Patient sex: F
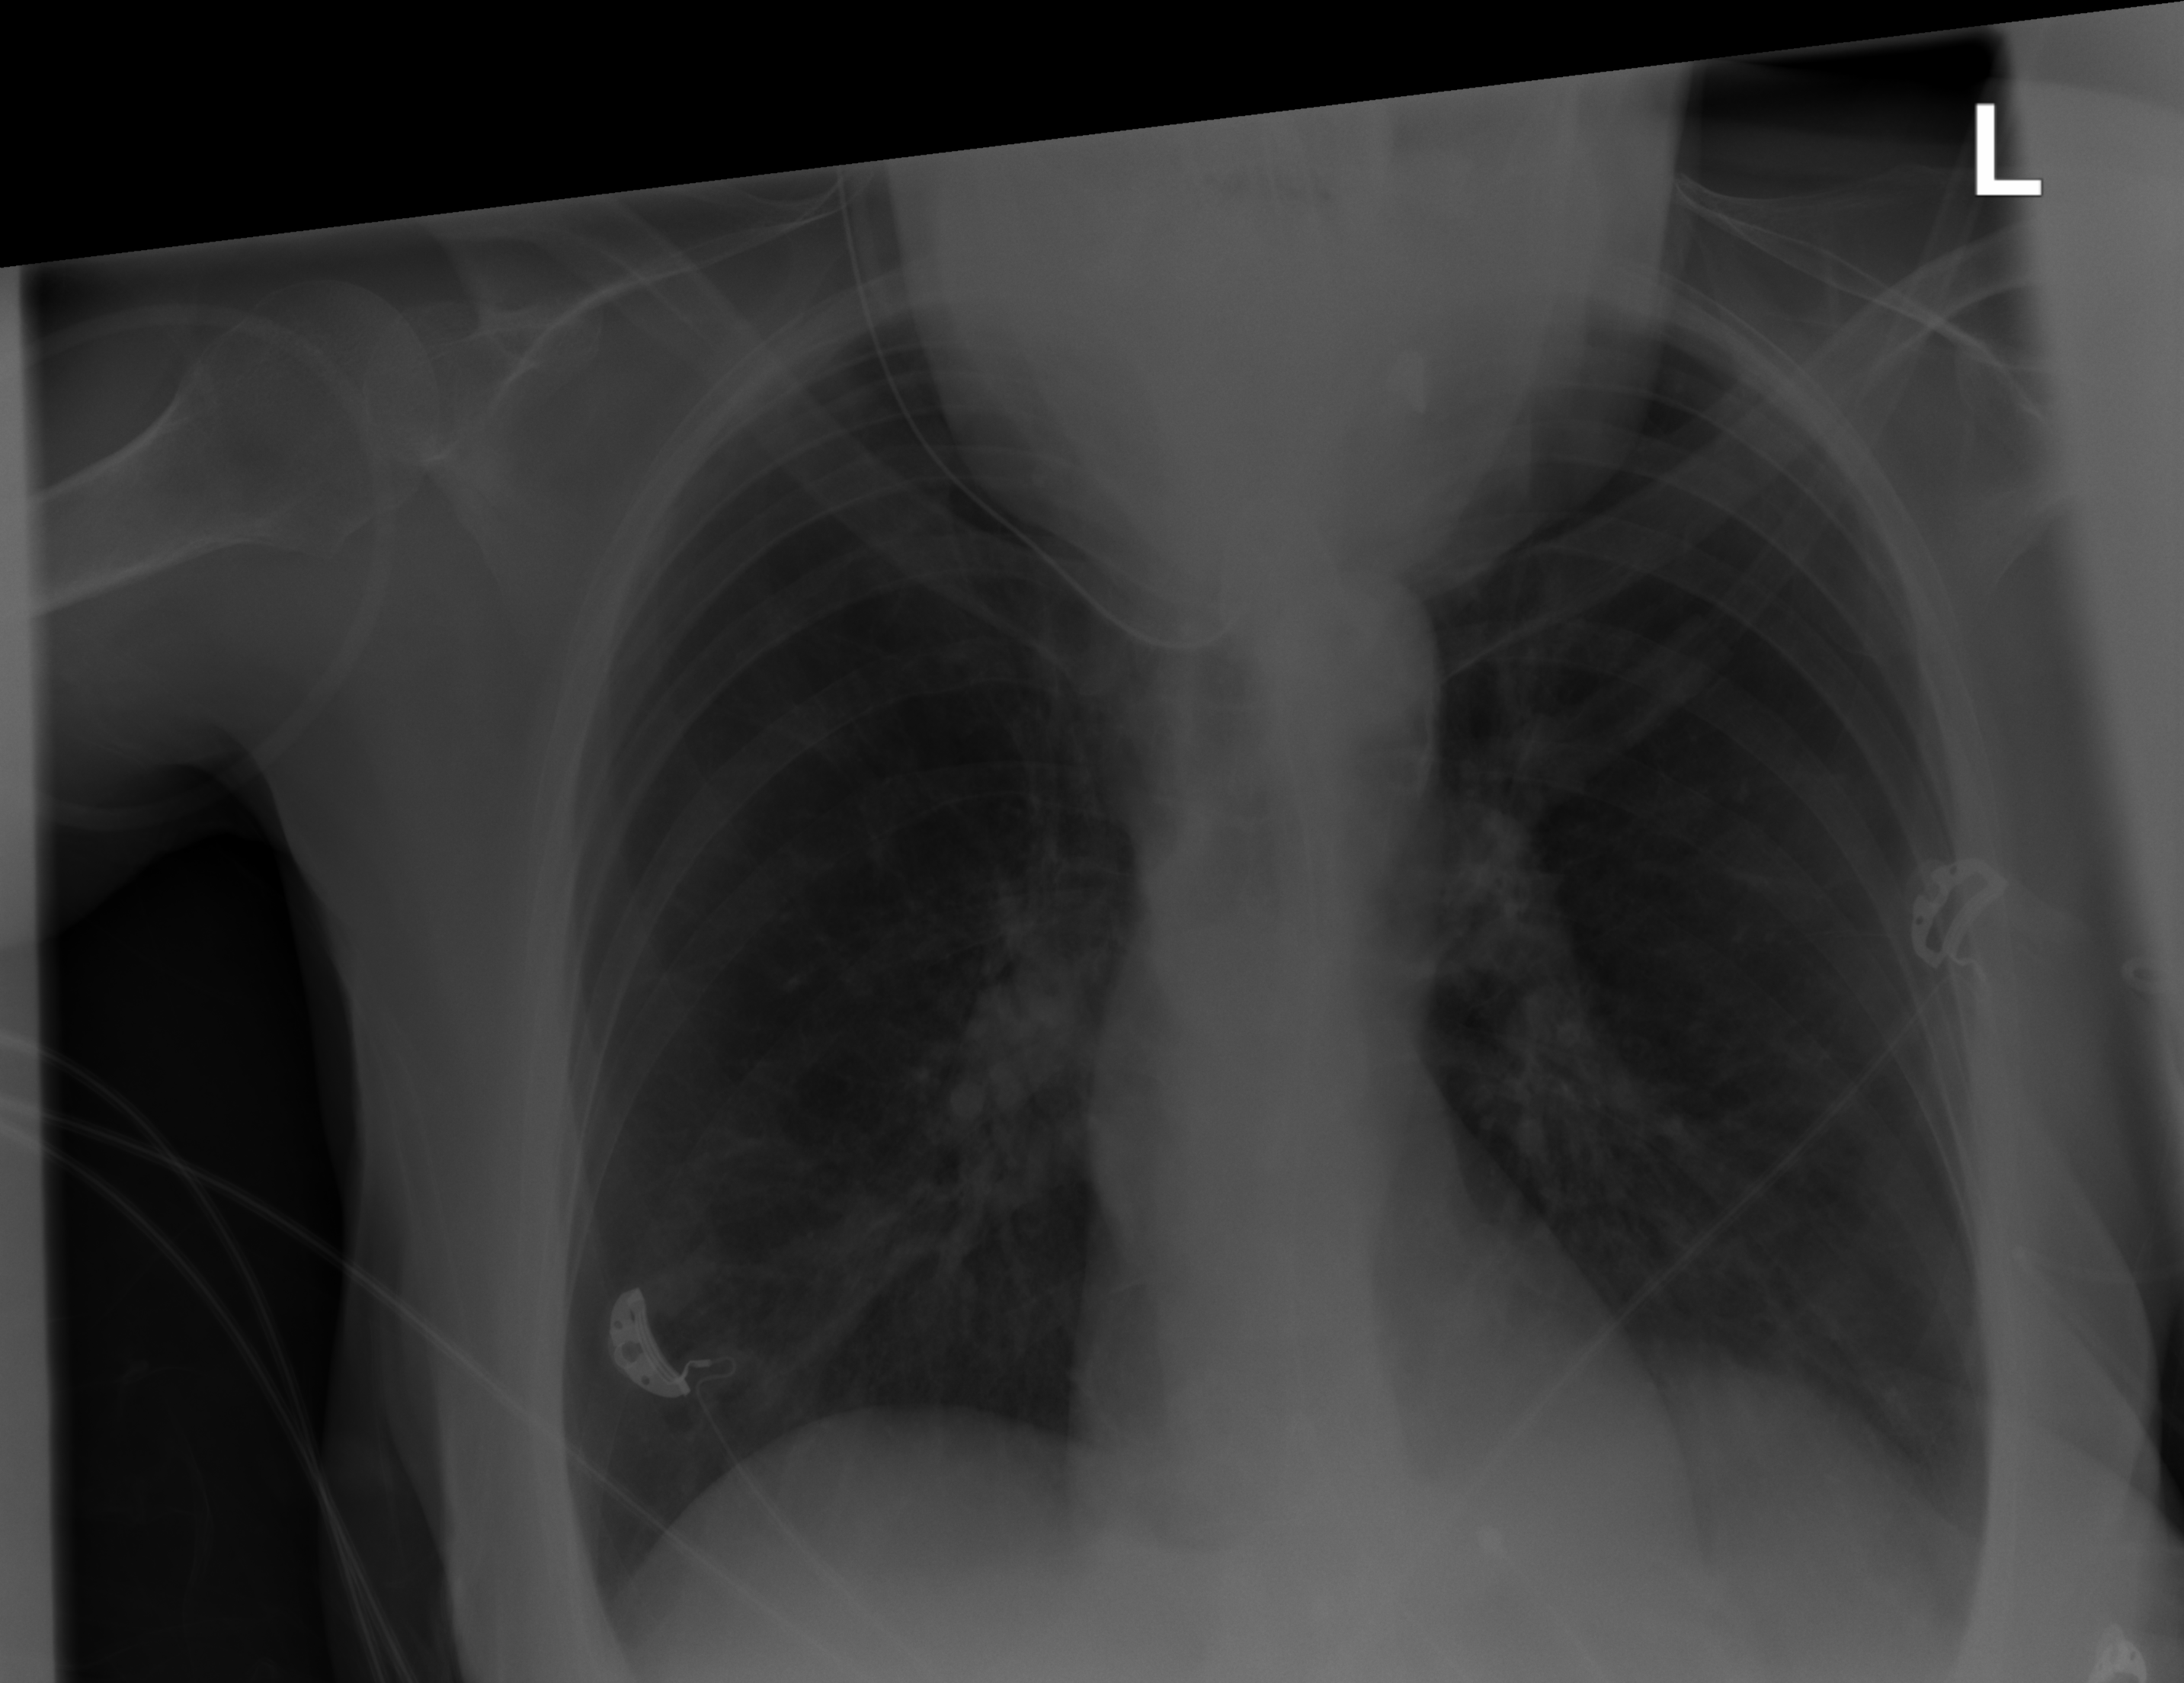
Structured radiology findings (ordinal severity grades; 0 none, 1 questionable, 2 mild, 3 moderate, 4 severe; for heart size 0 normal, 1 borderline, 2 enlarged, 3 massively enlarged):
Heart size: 0
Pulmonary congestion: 0
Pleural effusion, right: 0
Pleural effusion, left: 0
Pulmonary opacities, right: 1
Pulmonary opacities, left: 0
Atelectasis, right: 0
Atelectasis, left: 0